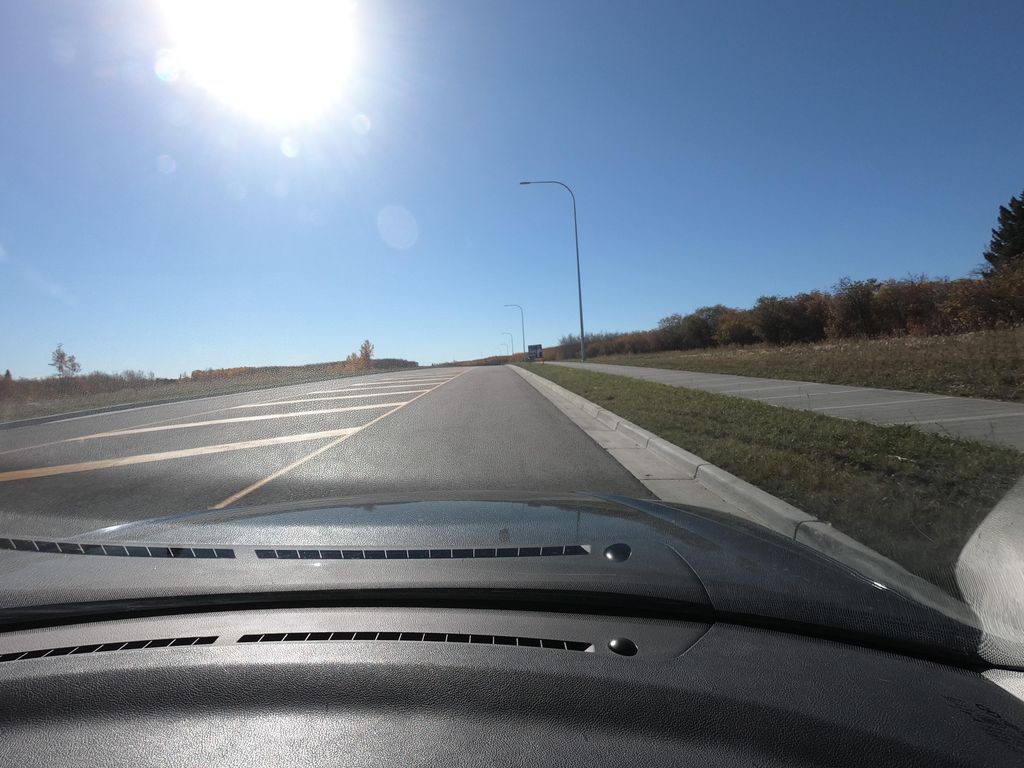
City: calgary